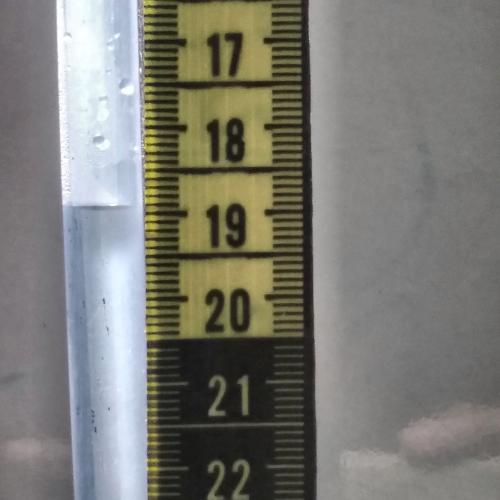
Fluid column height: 18.9 cm